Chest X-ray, AP view. Patient: 72 years old, sex F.
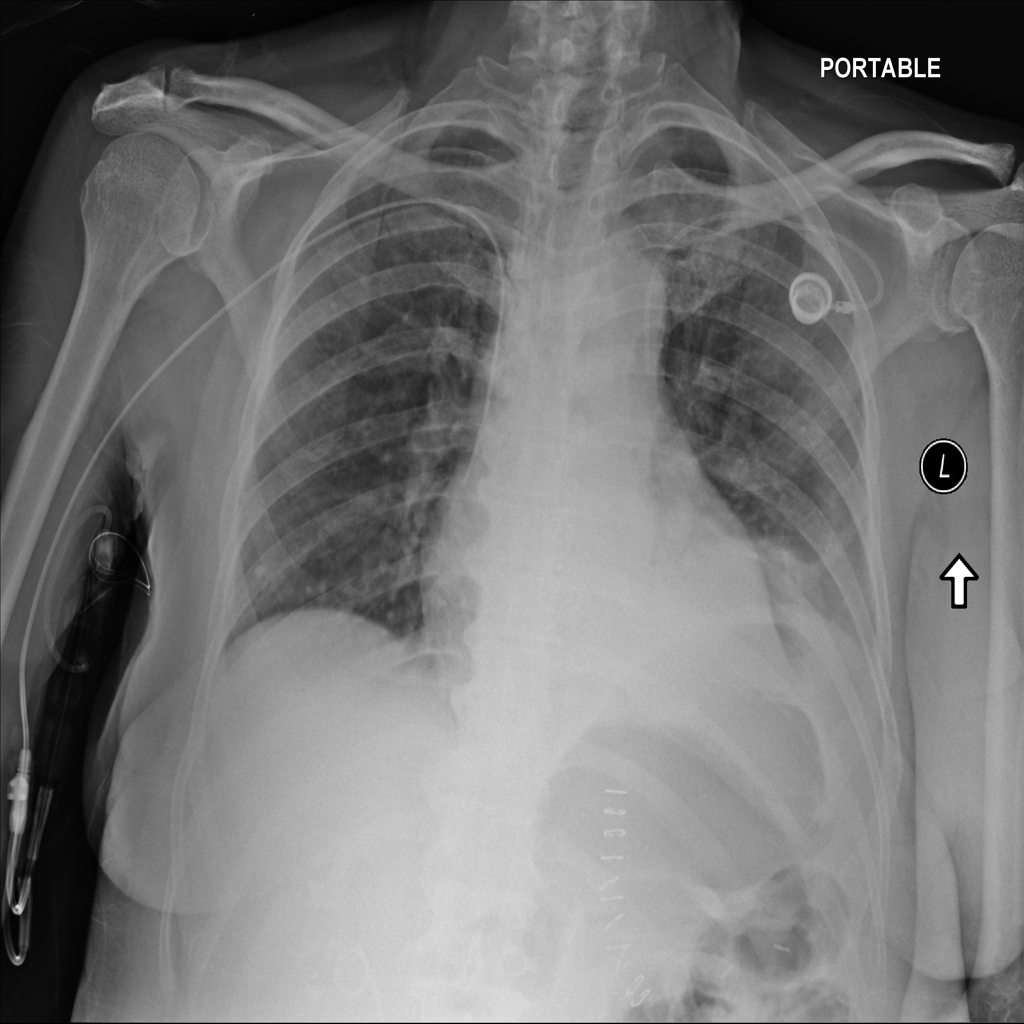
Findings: Atelectasis, Consolidation